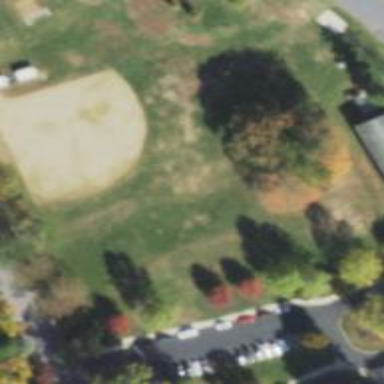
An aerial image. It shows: Dirt baseball pitch for leisure and sports activities.